The image folds the raw vibration samples of a bearing signal into a 2-D grayscale square (signal-to-image encoding). Classify the bearing condition as one of: normal, inner_race, outer_race, ball.
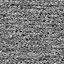
Answer: outer_race